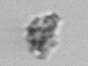
Label: detritus